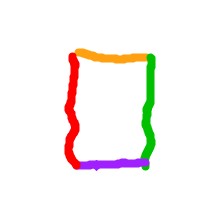
Shape: rectangle